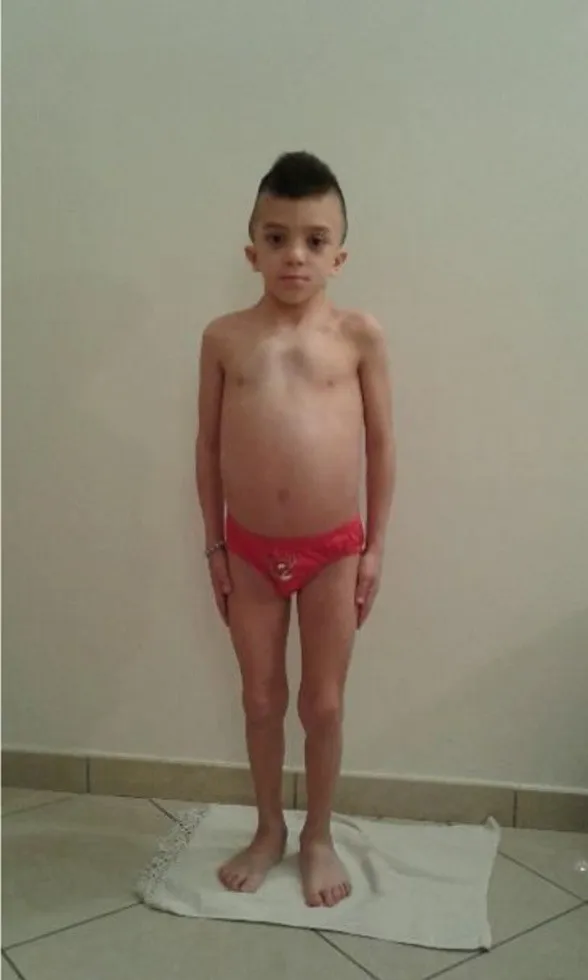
Child with atypical case of Noonan syndrome (NS) with mesomelic short stature.
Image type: medical_photograph (skin_photograph)